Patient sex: F
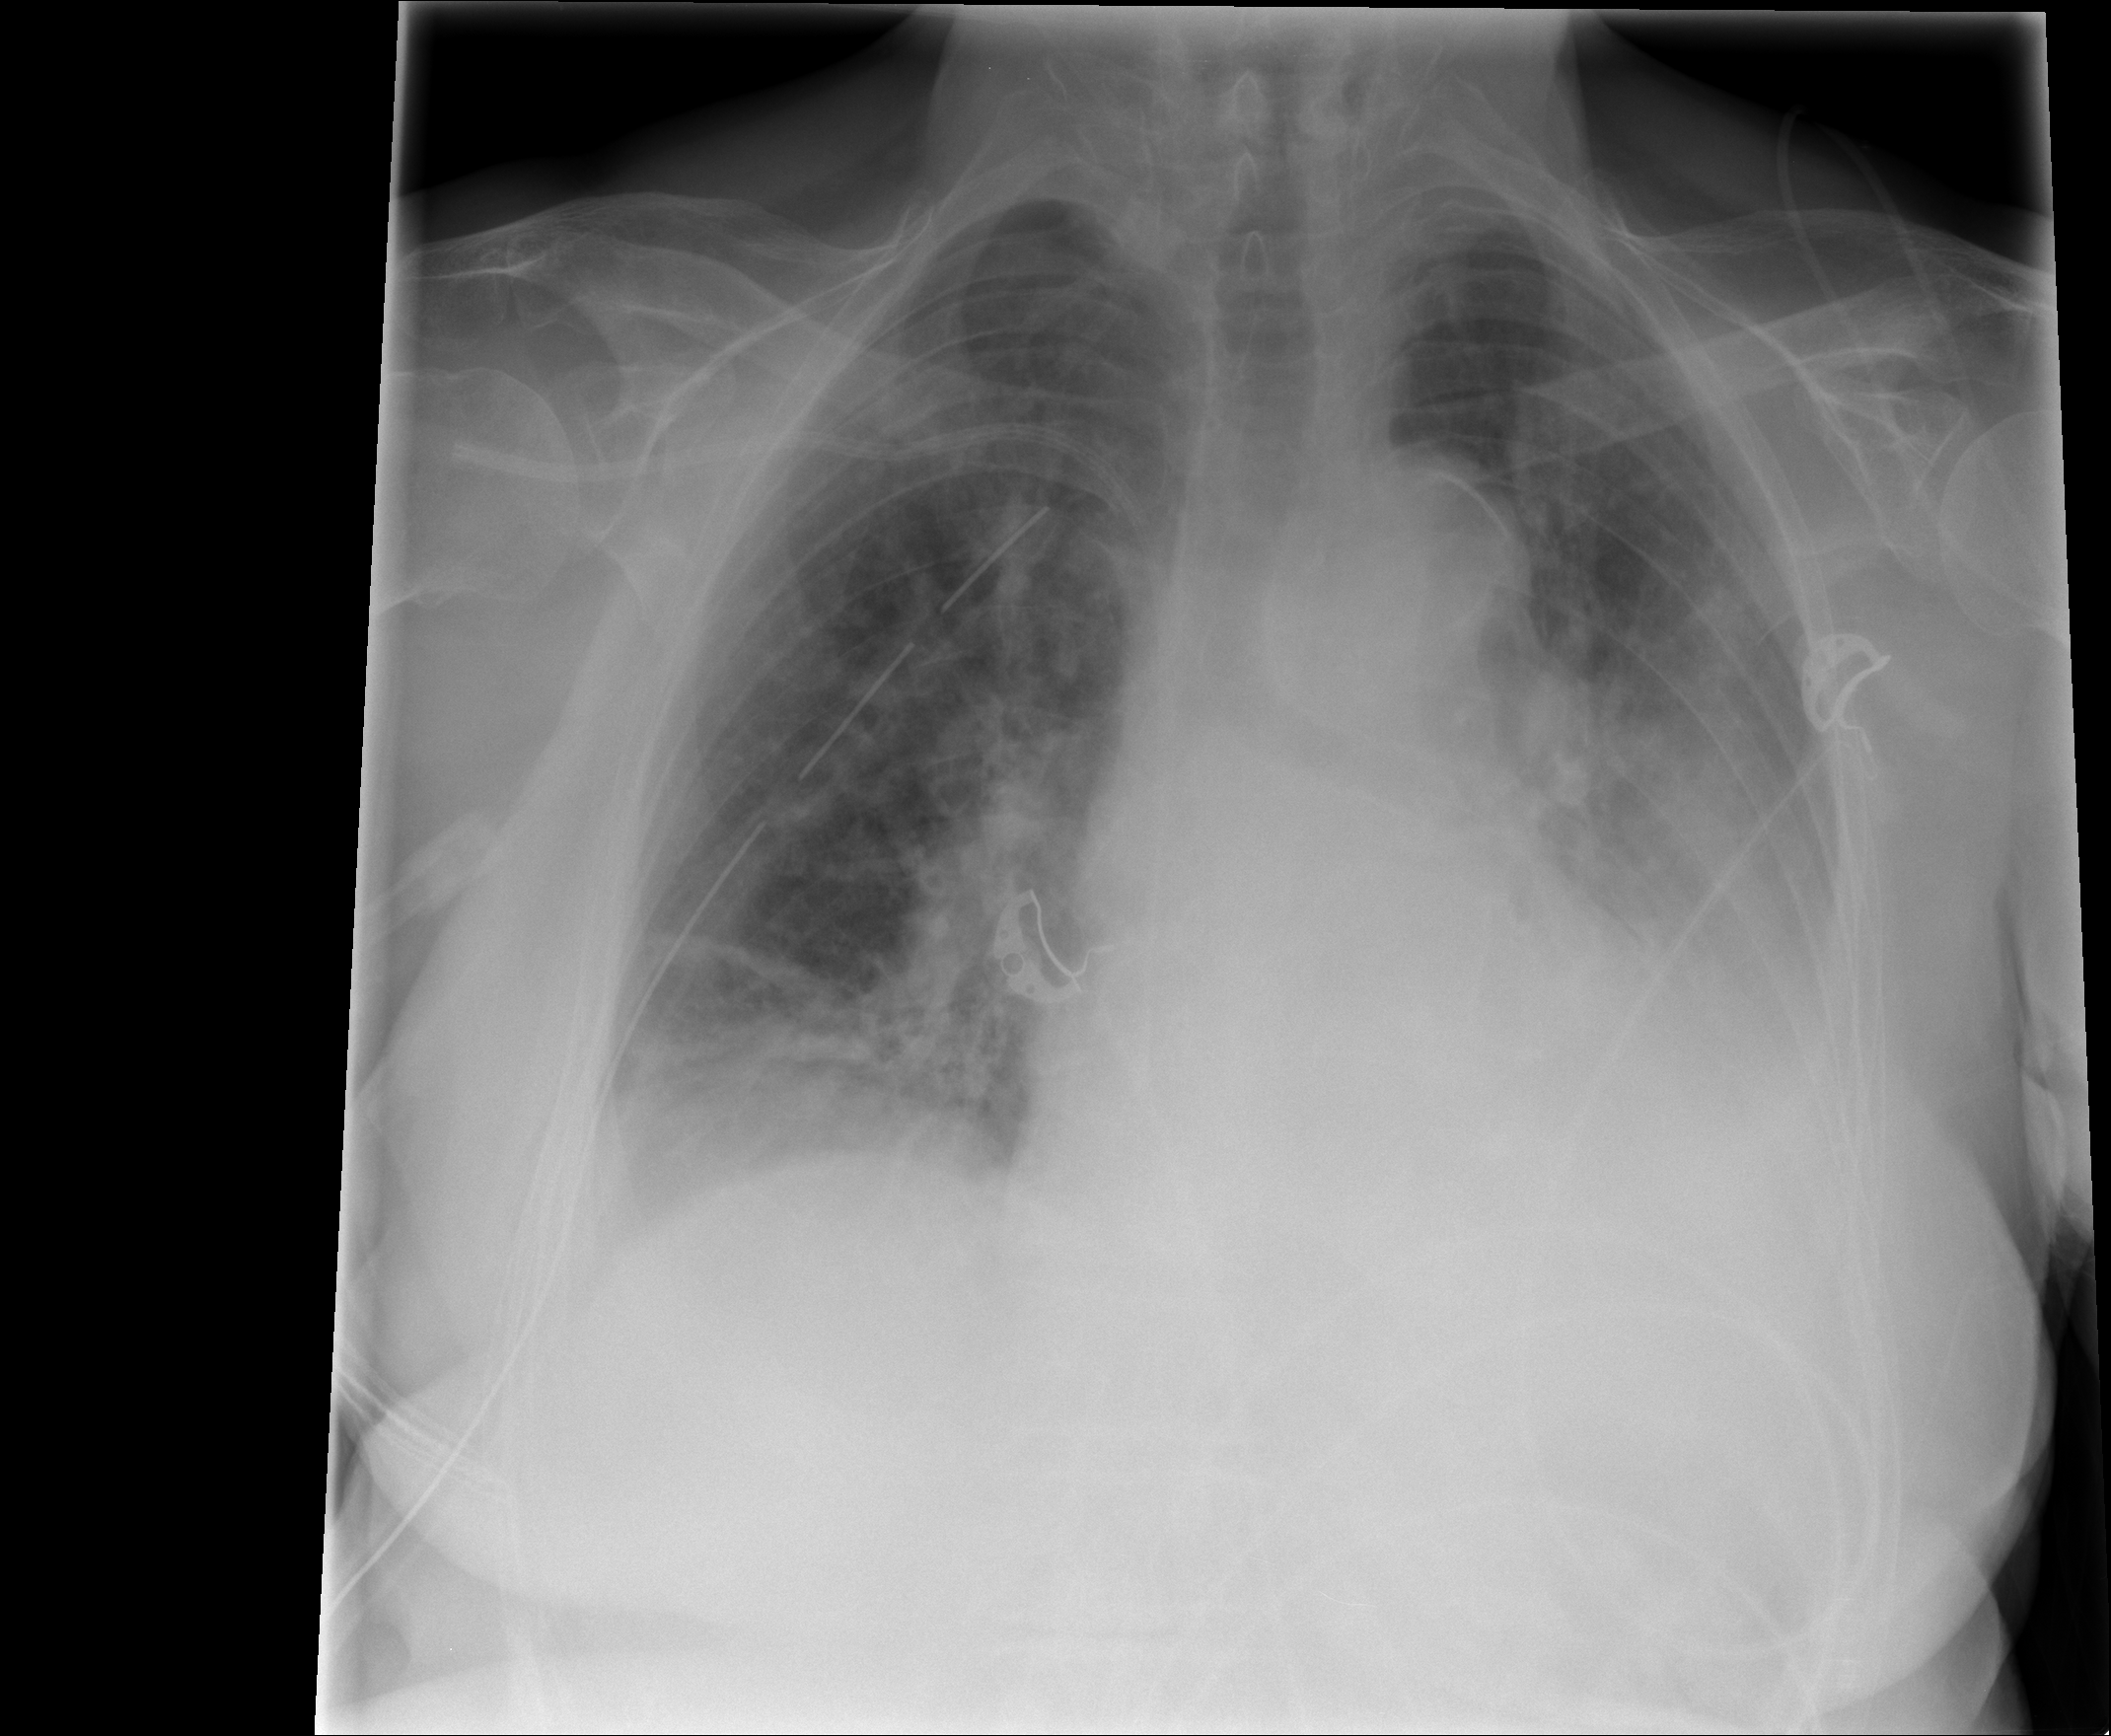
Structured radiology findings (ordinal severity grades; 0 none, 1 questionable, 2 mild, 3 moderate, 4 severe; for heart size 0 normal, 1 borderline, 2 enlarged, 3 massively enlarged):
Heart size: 2
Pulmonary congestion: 2
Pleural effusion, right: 2
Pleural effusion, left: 3
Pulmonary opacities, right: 2
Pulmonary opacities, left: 2
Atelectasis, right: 2
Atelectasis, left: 3